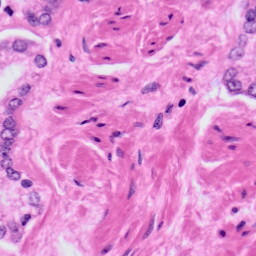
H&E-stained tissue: Prostate